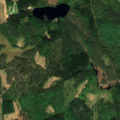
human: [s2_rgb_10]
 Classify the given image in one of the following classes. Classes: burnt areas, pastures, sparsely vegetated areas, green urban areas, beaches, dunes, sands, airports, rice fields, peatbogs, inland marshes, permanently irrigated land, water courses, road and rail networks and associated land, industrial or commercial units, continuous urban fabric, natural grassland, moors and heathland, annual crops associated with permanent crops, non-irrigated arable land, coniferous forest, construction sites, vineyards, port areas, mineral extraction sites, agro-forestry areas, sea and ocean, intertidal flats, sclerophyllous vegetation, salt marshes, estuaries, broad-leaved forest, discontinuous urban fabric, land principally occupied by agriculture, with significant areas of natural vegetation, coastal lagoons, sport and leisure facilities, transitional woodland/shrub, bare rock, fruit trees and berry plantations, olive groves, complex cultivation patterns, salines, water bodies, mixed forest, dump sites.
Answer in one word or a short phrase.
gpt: coniferous forest, mixed forest, transitional woodland/shrub